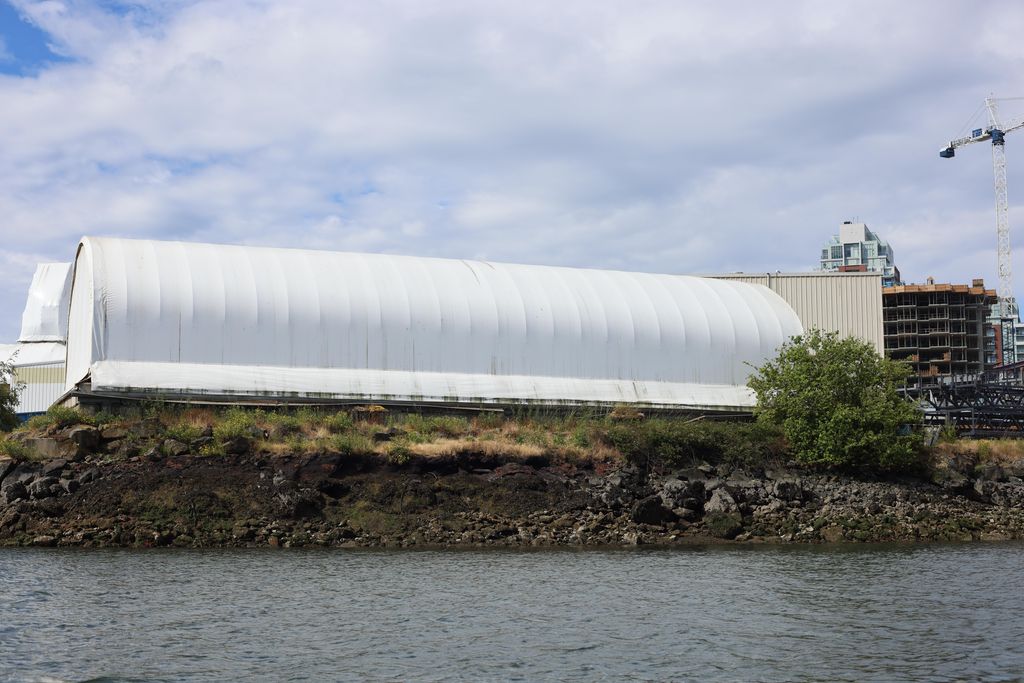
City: victoria